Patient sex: F
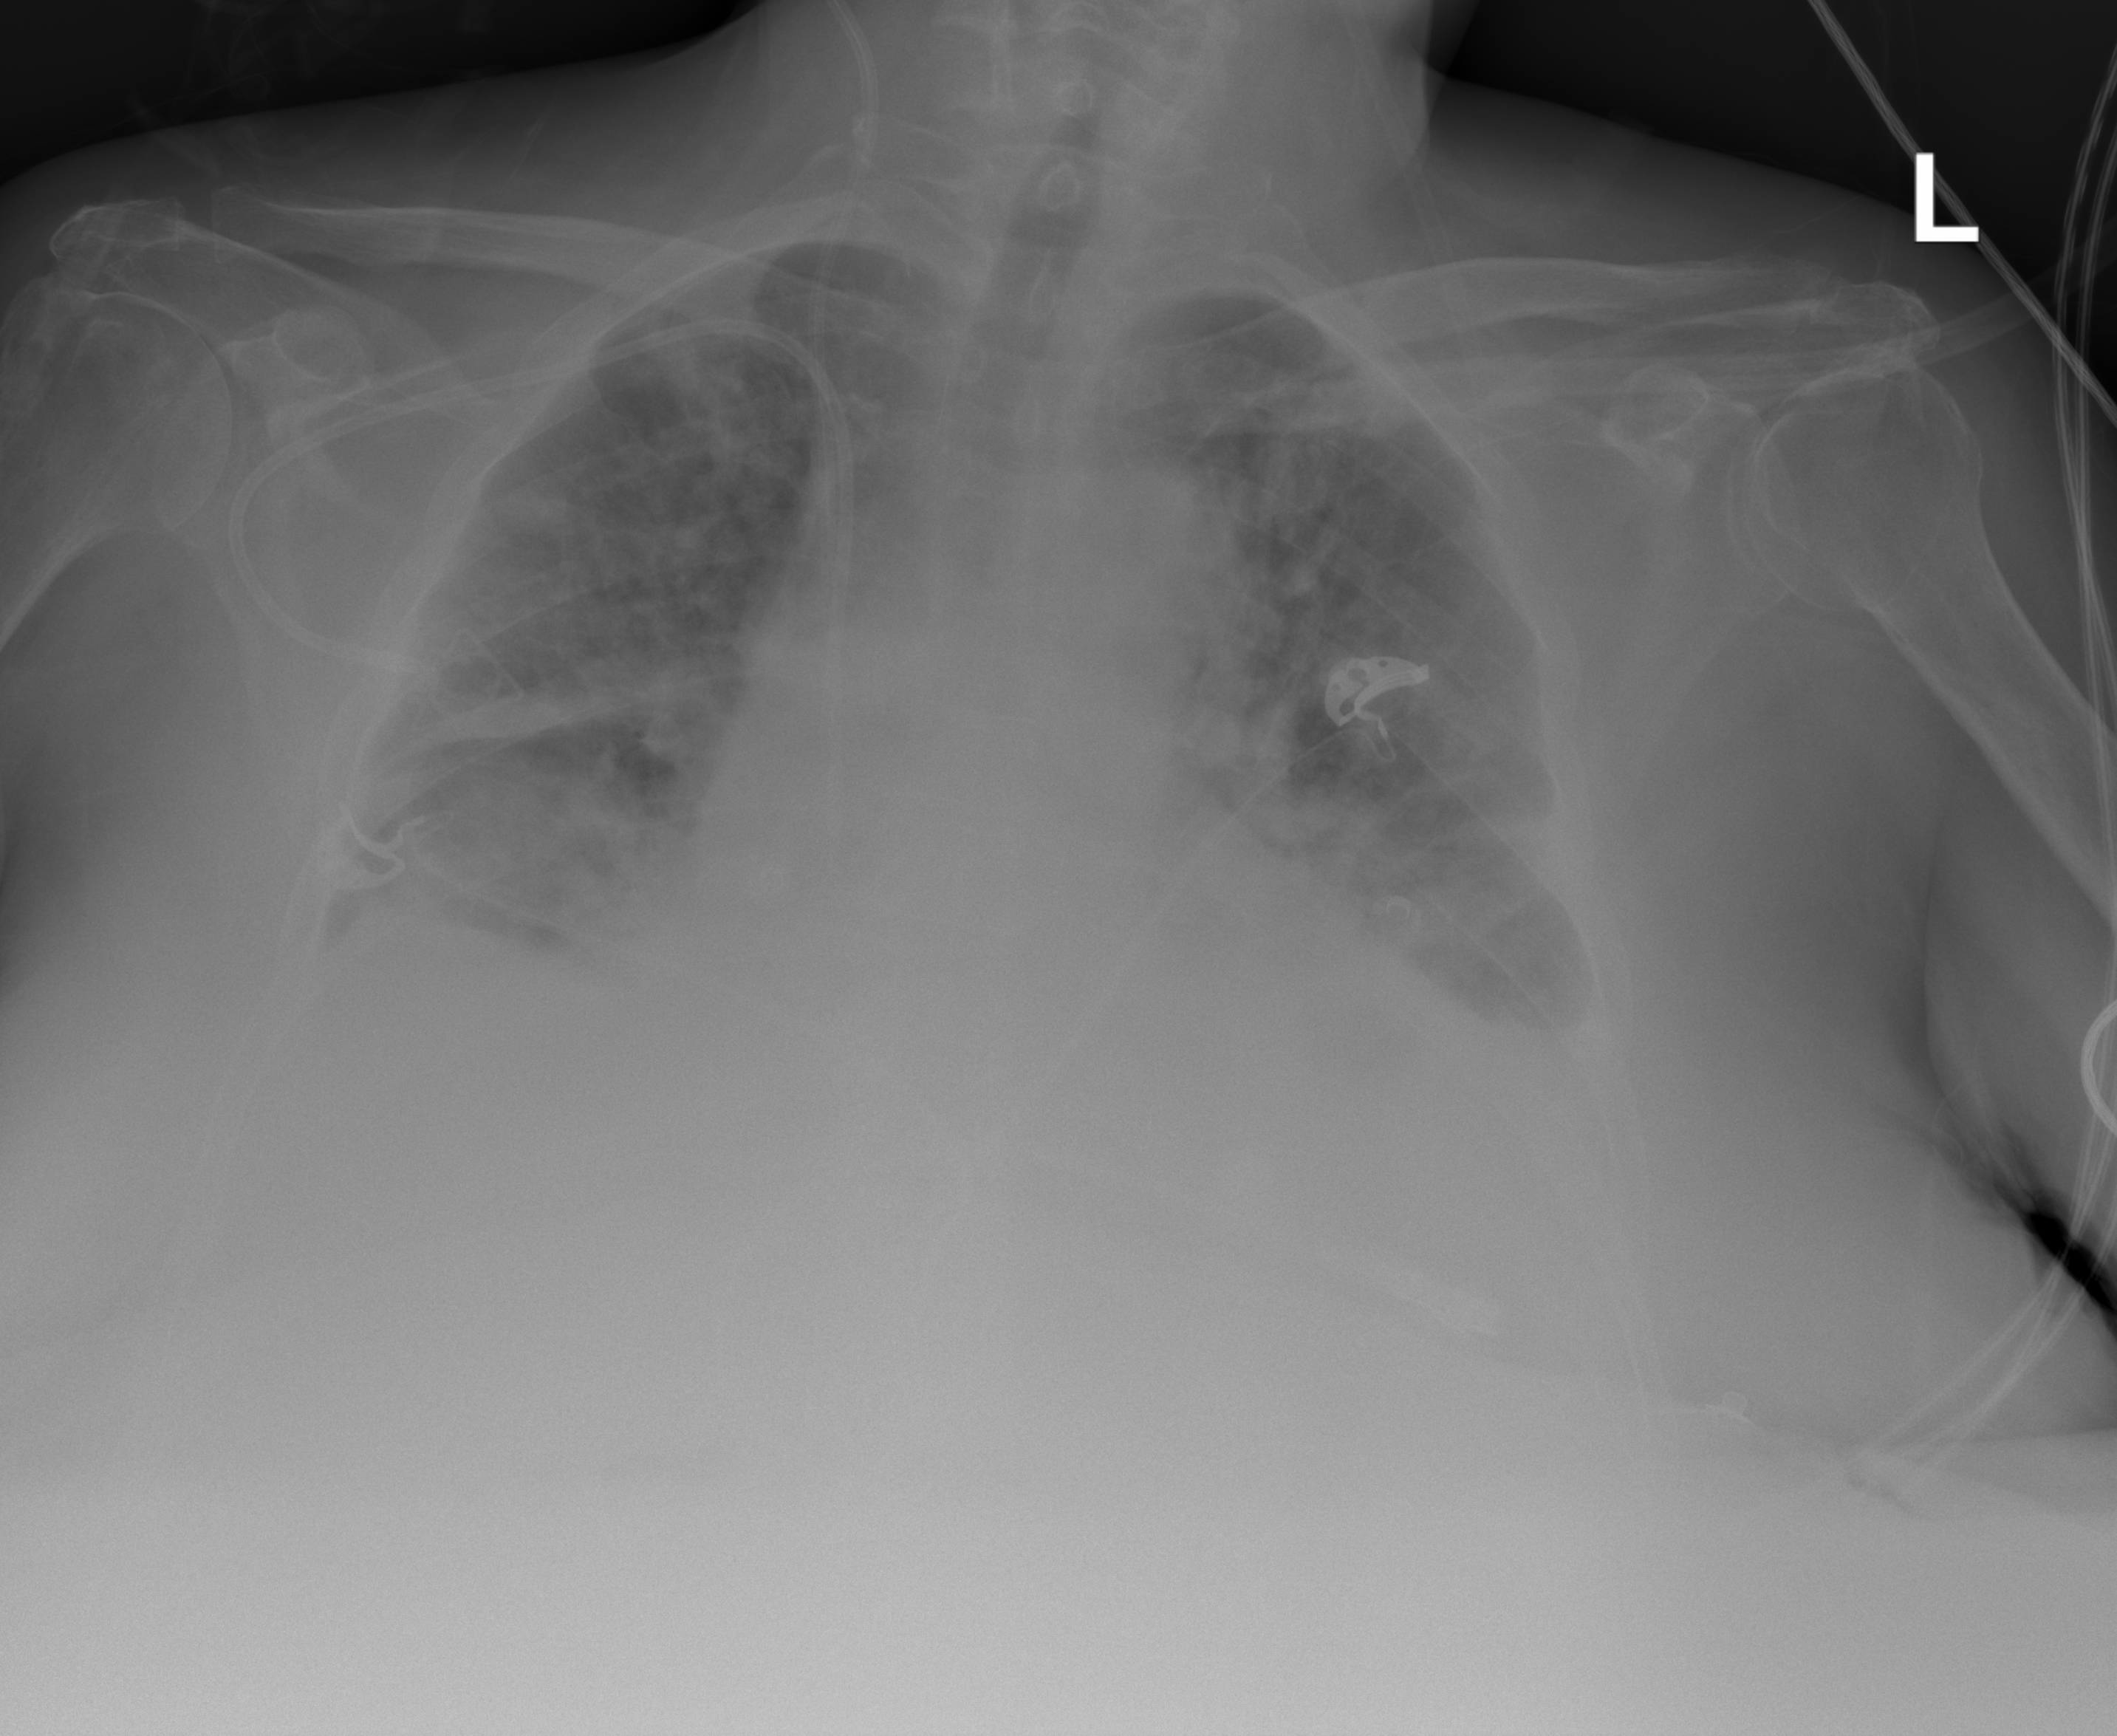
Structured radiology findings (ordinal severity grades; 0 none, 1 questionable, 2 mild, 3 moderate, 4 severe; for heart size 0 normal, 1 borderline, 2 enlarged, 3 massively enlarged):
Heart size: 2
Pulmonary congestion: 2
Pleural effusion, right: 2
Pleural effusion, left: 2
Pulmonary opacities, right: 2
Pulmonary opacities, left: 2
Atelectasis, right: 2
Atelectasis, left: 2